Question: I have a NSWindow (my main window) and a child window (positioned 'NSWindowBelow' the main window) that has a 'NSTextView'. The child window doesn't have a title bar, nor shadow and its transparent.
Here's the code I use to set up my child window to make it transparent:
'''
- (id) initWithContentRect:(NSRect)contentRect styleMask:(NSUInteger)aStyle backing:(NSBackingStoreType)bufferingType defer:(BOOL)flag{
if (![super initWithContentRect: contentRect styleMask:NSBorderlessWindowMask backing: bufferingType defer:NO]) return nil;
[self setBackgroundColor: [NSColor clearColor]];
[self setOpaque:NO];
return self;
}
'''
But when I try to select the text in it, here's what happens (the black stuff above the child window is the main window):

It looks like the 'NSTextView' is not focused, because the selection is not blue. I've tried calling: '[[_childWindow textView] becomeFirstResponder];' but the outcome is the same. Another thing, is that when I scroll it, sometimes it's very laggy and "breaky".
Do you guys have any ideas on whats causing this and how to fix it? I suspect it's because the window doesn't have a title bar, but I'm not sure.
Thanks!
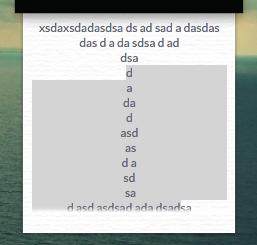
Answer: From the NSWindow docs:
'''
canBecomeKeyWindow
Indicates whether the window can become the key window.
- (BOOL)canBecomeKeyWindow
Return Value
YES if the window can become the key window, otherwise, NO.
Discussion
Attempts to make the window the key window are abandoned if this method returns
NO. The NSWindow implementation returns YES if the window has a title bar or a
resize bar, or NO otherwise.
'''
Try overriding '-canBecomeKeyWindow' and returning YES.